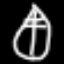
Label: leaf